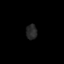
Tissue: skin
Cell type: Epithelial cells
Senescence score: 0.2411
Nuclear area (px): 162
Mean DAPI intensity: 38.883